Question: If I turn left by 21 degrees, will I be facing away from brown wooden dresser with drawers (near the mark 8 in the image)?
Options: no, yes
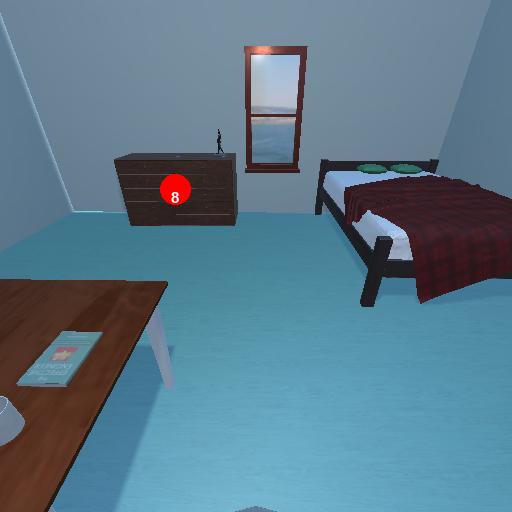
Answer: no